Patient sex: M
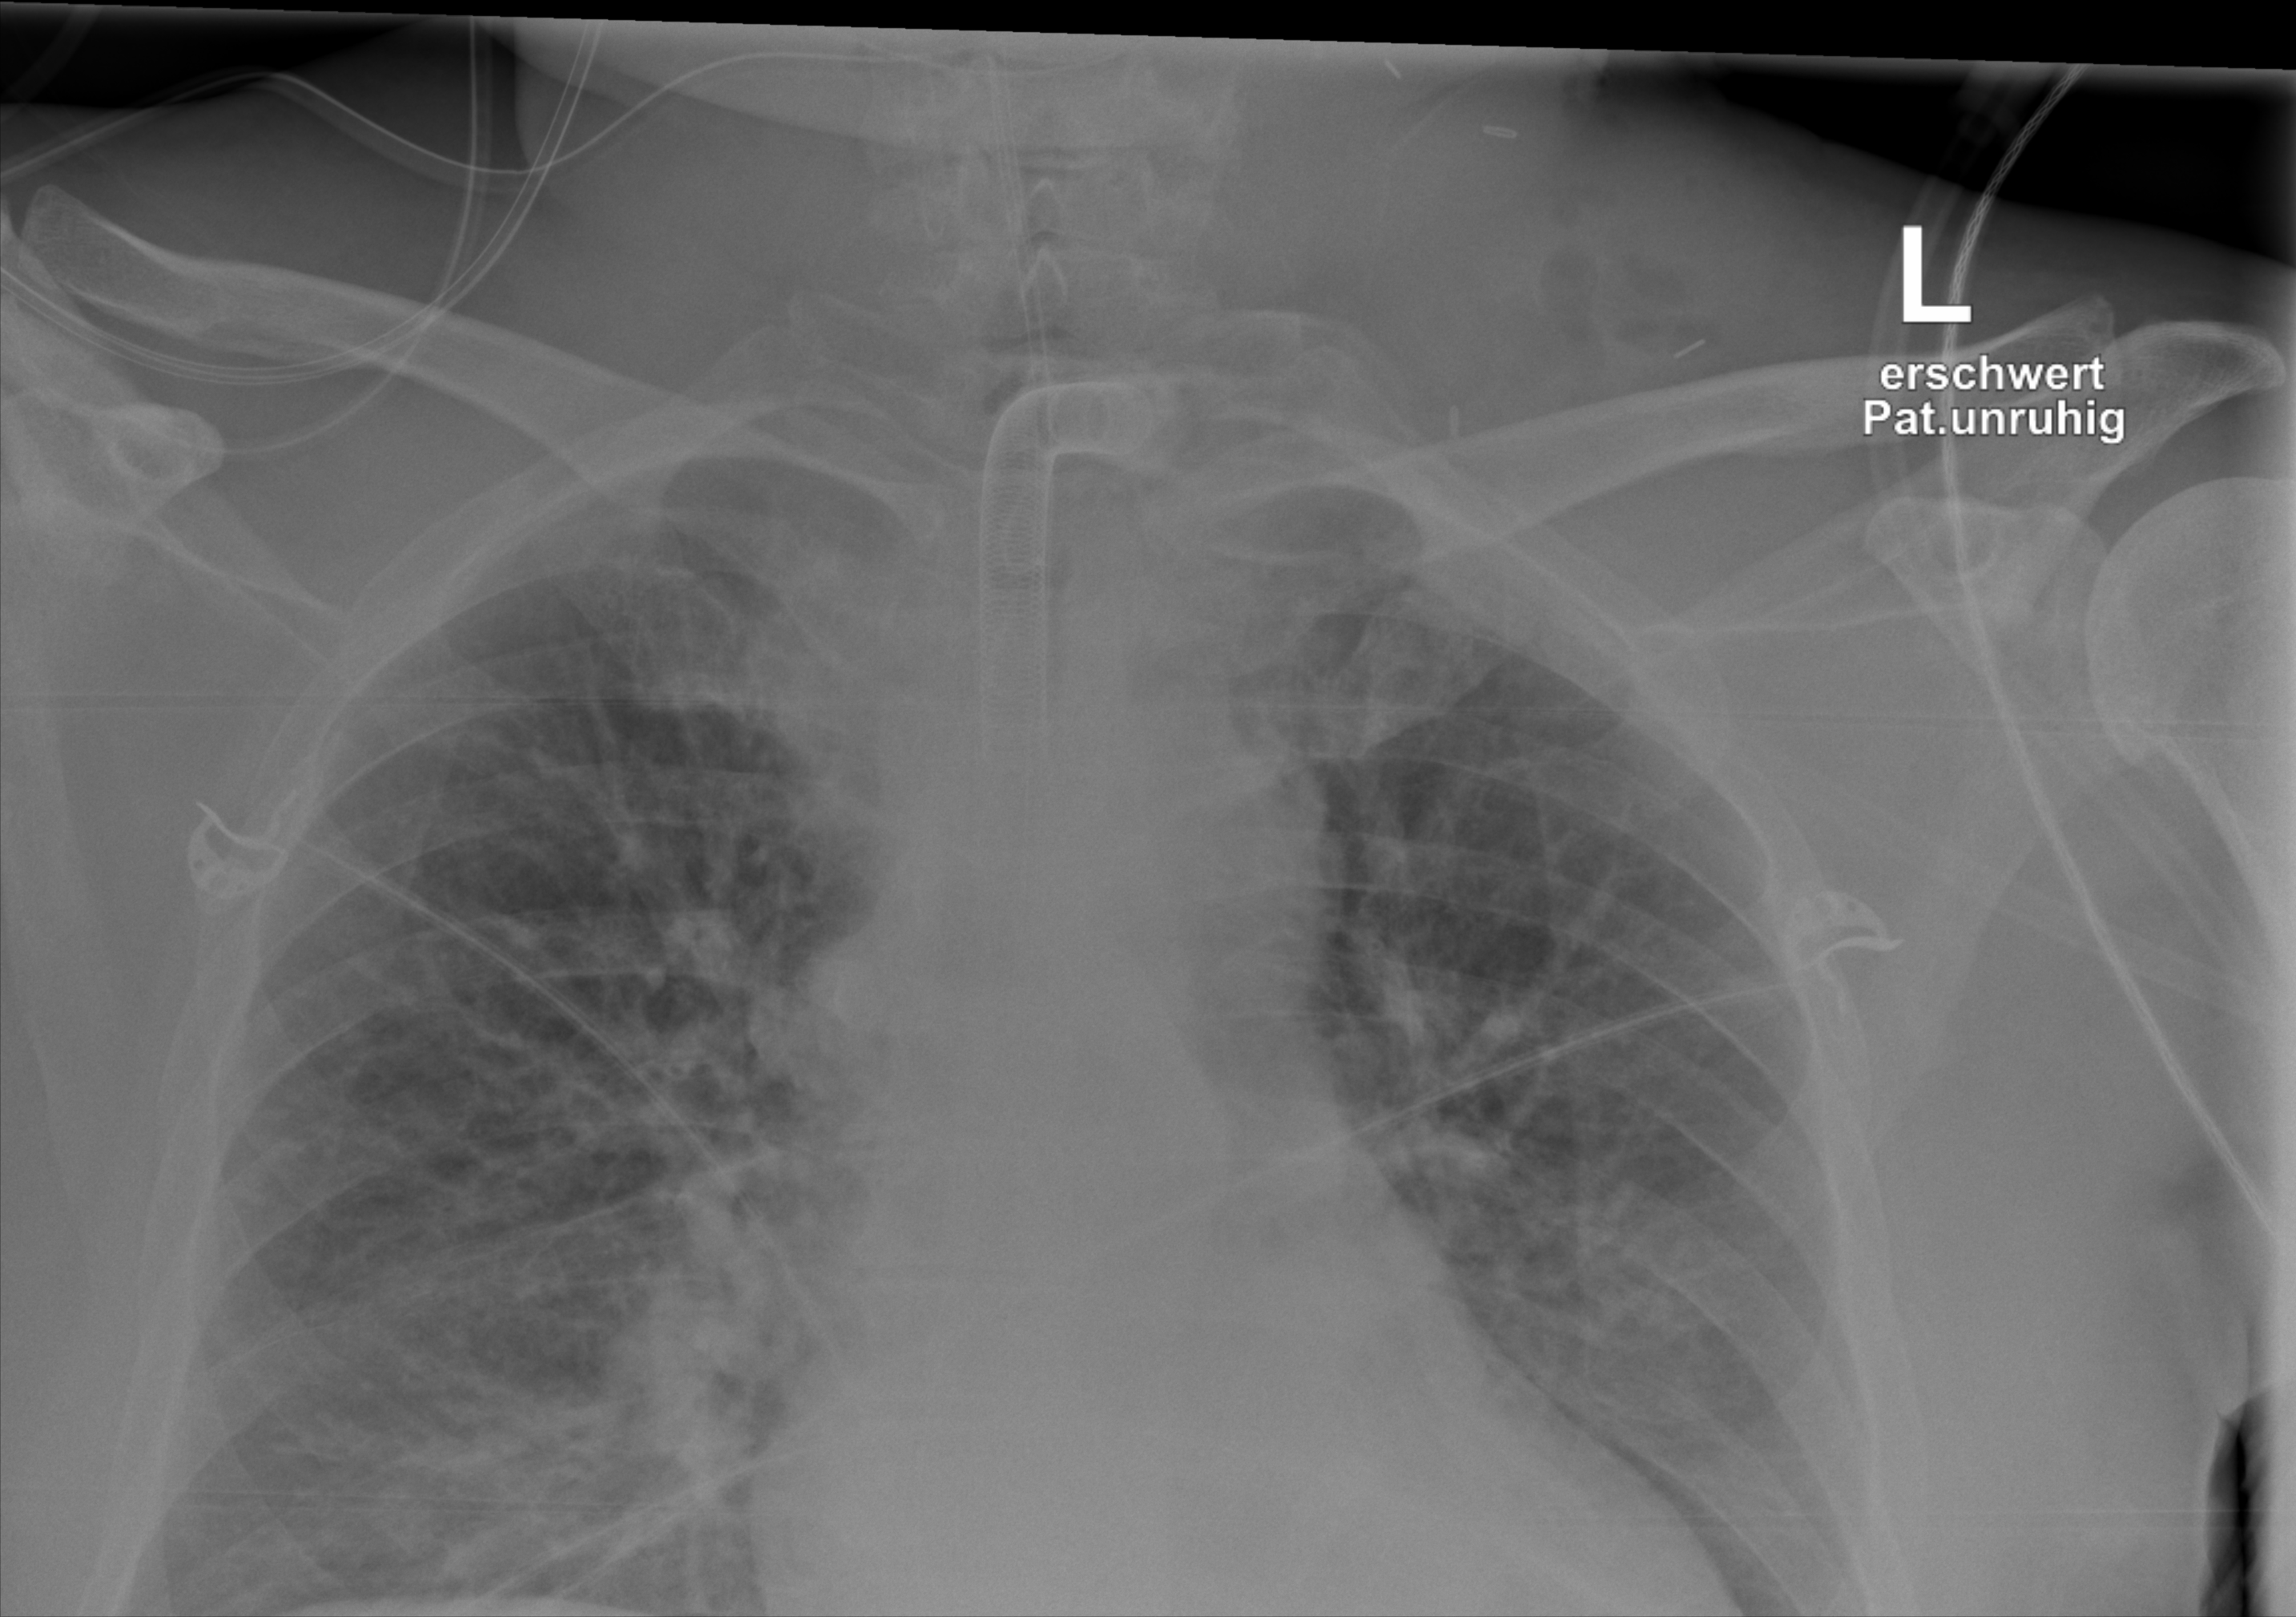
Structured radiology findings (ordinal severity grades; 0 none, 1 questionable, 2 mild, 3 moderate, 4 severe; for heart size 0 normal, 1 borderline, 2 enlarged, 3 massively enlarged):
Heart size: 1
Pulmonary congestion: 2
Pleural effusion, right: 0
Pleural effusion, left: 0
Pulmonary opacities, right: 1
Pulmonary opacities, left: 0
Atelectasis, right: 2
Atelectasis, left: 0